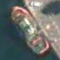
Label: civil